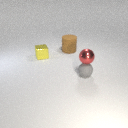
small yellow metal cube behind small gray rubber sphere